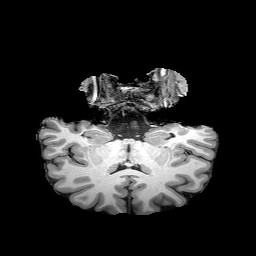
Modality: T1w
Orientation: sagittal
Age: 28
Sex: female
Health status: healthy